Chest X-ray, PA view. Patient: 10 years old, sex F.
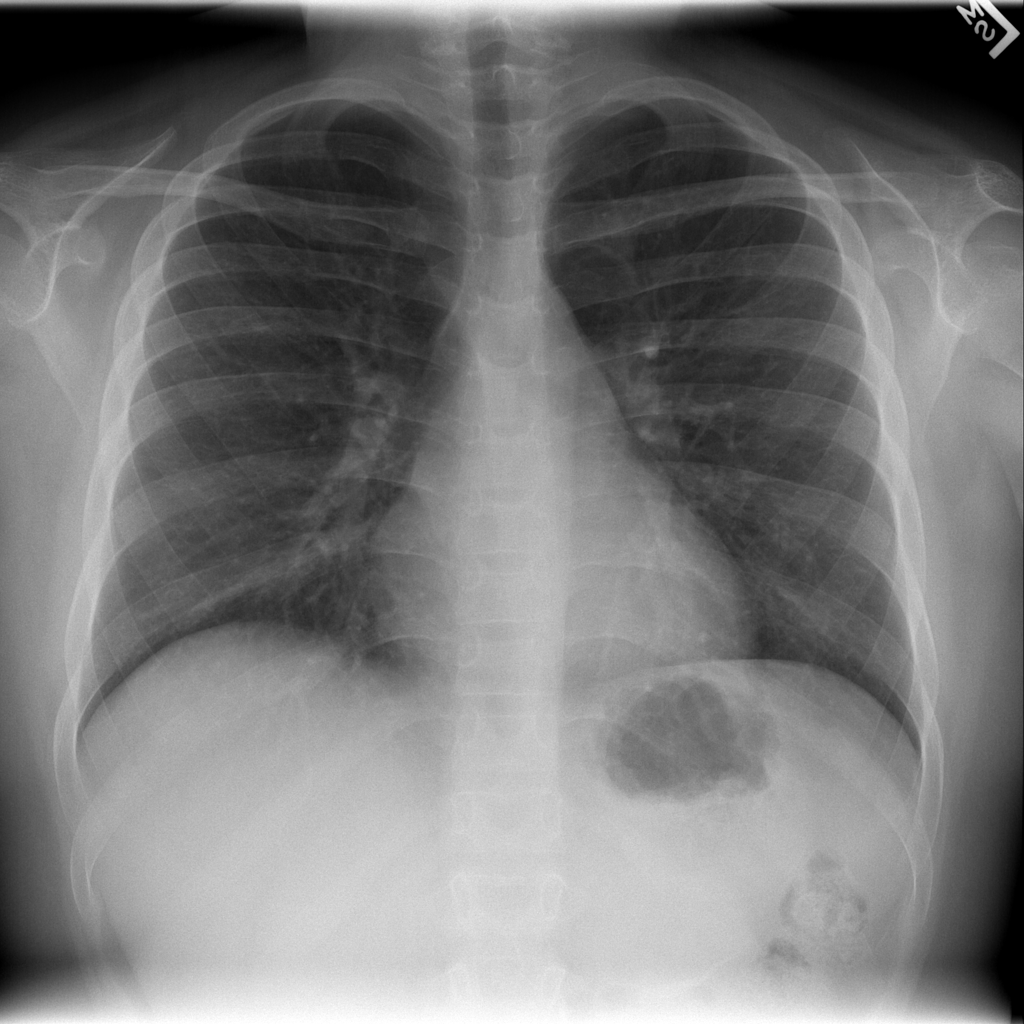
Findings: No Finding